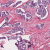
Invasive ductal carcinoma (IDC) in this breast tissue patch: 1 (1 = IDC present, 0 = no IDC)